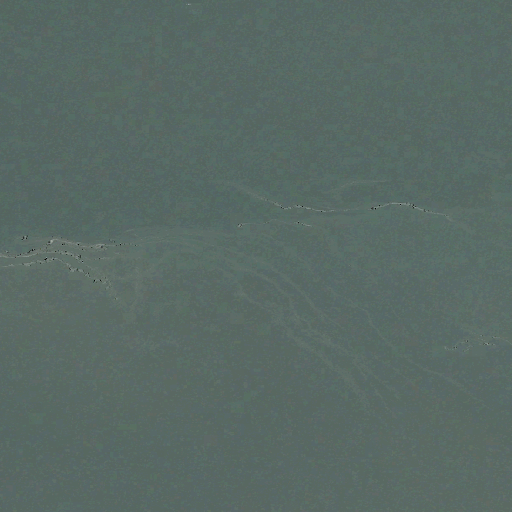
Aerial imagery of bar in Alabama named First Bars (historical) containing only open water